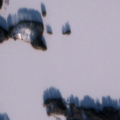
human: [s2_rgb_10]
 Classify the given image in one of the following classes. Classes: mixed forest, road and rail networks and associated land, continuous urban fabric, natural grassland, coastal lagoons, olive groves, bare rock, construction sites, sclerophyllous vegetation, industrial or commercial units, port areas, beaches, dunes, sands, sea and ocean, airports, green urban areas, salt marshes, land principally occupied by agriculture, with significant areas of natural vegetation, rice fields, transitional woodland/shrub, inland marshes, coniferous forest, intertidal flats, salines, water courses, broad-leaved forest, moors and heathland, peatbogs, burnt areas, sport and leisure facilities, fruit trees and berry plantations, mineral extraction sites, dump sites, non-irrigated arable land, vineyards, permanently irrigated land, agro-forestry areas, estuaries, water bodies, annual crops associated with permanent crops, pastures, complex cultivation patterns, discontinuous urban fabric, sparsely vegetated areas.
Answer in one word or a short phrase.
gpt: mixed forest, water bodies